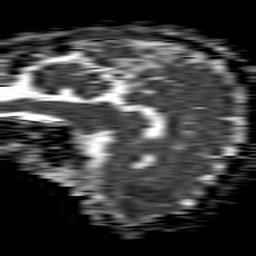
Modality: ADC
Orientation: sagittal
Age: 58
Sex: female
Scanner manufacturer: philips
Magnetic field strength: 1.5 T
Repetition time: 4.6 s
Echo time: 0.08355 s